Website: crate-barrel
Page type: billing-address
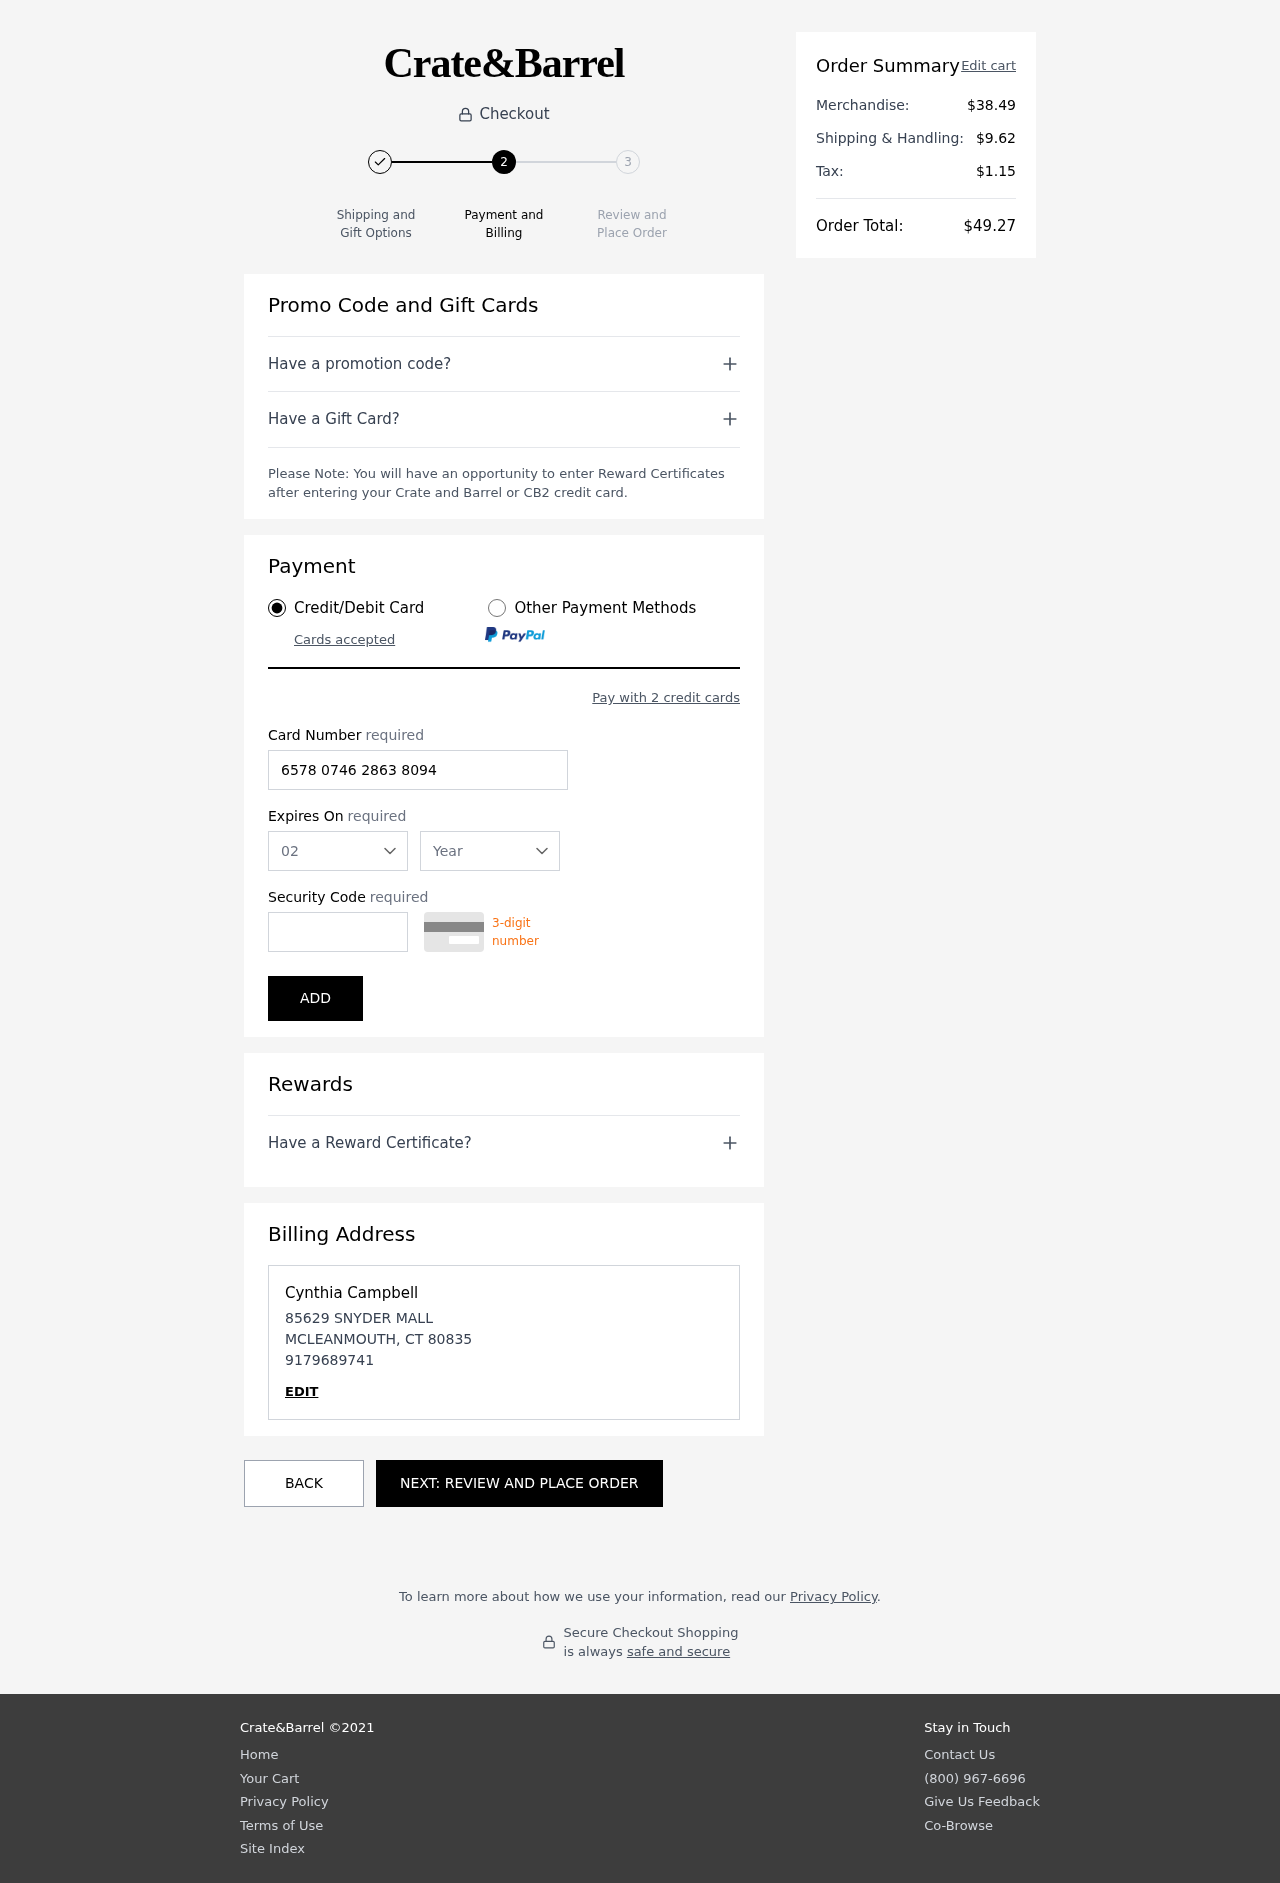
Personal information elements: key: PII_CARD_CVV
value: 352
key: PII_CARD_EXPIRY_MONTH
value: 02
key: PII_CARD_EXPIRY_YEAR
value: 29
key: PII_CARD_NUMBER
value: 6578 0746 2863 8094
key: PII_CITY
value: MCLEANMOUTH
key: PII_FULLNAME
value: Cynthia Campbell
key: PII_PHONE
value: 9179689741
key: PII_POSTCODE
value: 80835
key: PII_STATE_ABBR
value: CT
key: PII_STREET
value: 85629 SNYDER MALL
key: PII_FIRSTNAME
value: Cynthia
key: PII_LASTNAME
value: Campbell
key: PII_PHONE_LINE
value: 9741
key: PII_PHONE_SUFFIX
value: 9741
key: PII_POSTCODE_FULL
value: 80835
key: PII_PHONE2
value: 9179689741
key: PII_PHONE3
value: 9179689741
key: PII_FULLNAME2
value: Cynthia Campbell
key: PII_FULLNAME3
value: Cynthia Campbell
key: PII_FIRSTNAME2
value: Cynthia
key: PII_FIRSTNAME3
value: Cynthia
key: PII_LASTNAME2
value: Campbell
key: PII_LASTNAME3
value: Campbell
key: PII_FIRSTNAME_DERIVED
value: Cynthia
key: PII_LASTNAME_DERIVED
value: Campbell
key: PII_PHONE_NUMERIC
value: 9179689741
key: PII_PHONE_LINE_NUMERIC
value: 9741
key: PII_PHONE_SUFFIX_NUMERIC
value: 9741
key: PII_POSTCODE_NUMERIC
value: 80835
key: PII_PHONE2_NUMERIC
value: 9179689741
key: PII_PHONE3_NUMERIC
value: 9179689741
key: PII_FULLNAME_DERIVED
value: Cynthia Campbell
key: PII_NAME_FULL_DERIVED
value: Cynthia Campbell
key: PII_PHONE_DIGITS
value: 9179689741
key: PII_PHONE_LAST4
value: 9741
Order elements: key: ORDER_SUBTOTAL
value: $38.49
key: ORDER_SHIPPING_COST
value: $9.62
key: ORDER_TAX
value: $1.15
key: ORDER_TOTAL
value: $49.27